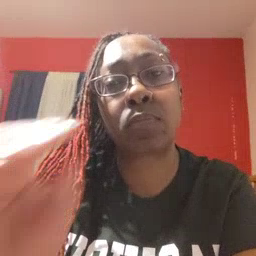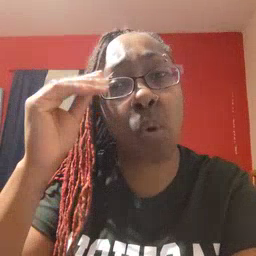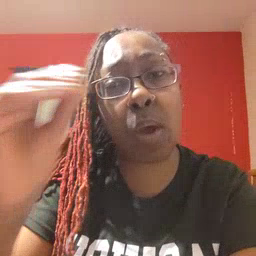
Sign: boy